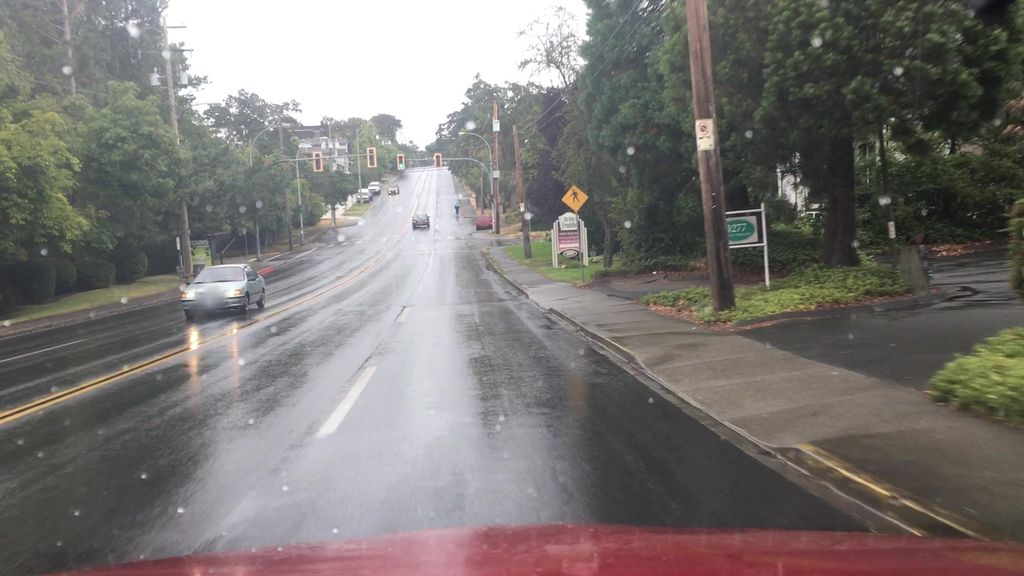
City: victoria